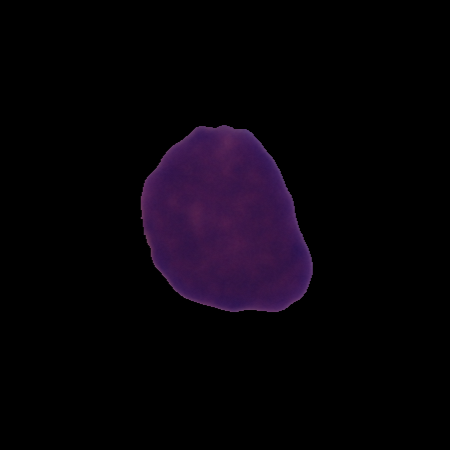
Label: cancer